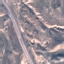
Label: Highway